Question: I am new to coding and I would like your help in developing a simple script for Google Sheets. What I would like it to do is (see example):

when I press the "START" button the current time automatically gets inserted in the next available empty cell in column A in HH:MM:SS. So every time I press the button a new current time stamp gets added in the next empty cell on column A. The "STOP" button would work exactly the same just that it would and the information in column B.
I have found a code for Visual Basic that does in Excel exactly what I would like to do, I just don't know how to do this is Google Sheets. The code for the "Start" button in Visual Basic for Excel is the following:
'''
Sub StartTime()
nr = ThisWorkbook.Sheets("Sheet1").Cells(Rows.Count, 1).End(xlUP).Row + 1
Cells(nr, 1) = Time
End Sub
'''
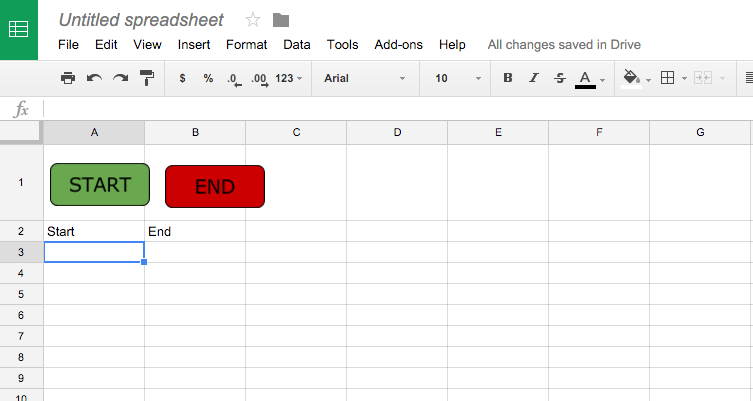
Answer: This simple solution assumes that the list of start stop times will always be the furthest down of everything in that Sheet (or ideally the only things).
If that is not the case you'll need to change it to find the last row of the range you need when inserting the data..
'''
var ss = SpreadsheetApp.getActiveSpreadsheet().getSheetByName("Sheet1");
function startTime() {
ss.getRange(ss.getLastRow() + 1, 1).setValue(new Date());
}
function stopTime() {
ss.getRange(ss.getLastRow(), 2).setValue(new Date());
}
'''
The spreadsheet tab 'Sheet1' will have the same layout as yours with two pictures inserted and Columns A and B formatted as Times.
Now, if you select the picture of the button that you inserted there's a little arrow in the top right hand corner.
<URL>
Here you click "Assign Script" and type the name of the function ('startTime' and 'stopTime' respectively).